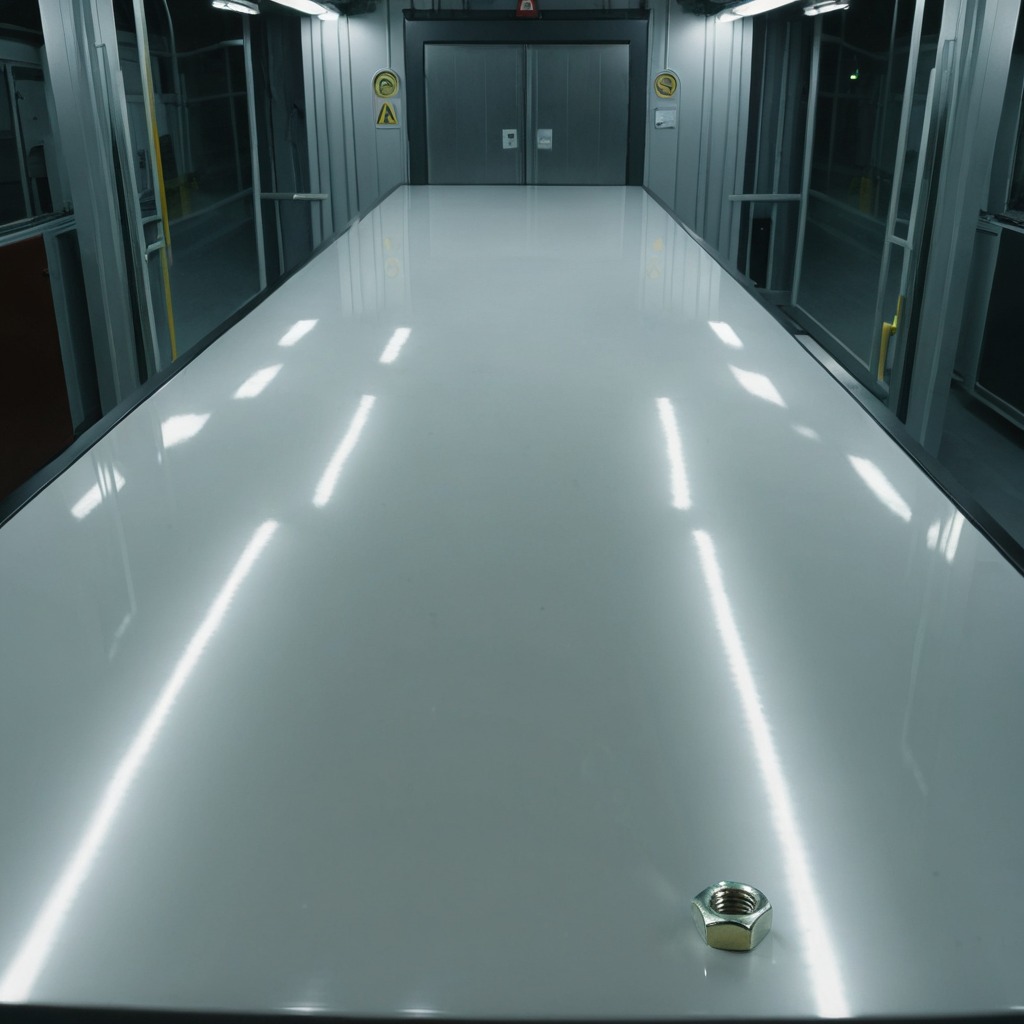
A metal nut is lying on a high-gloss table in a ship maintenance bay industrial lighting.